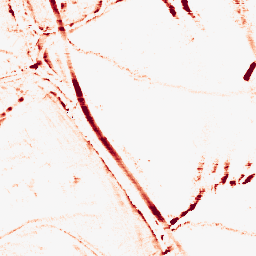
Category: morphological
Decomposition family: morphological_rect
Decomposition parameters: operation: opening
width: 10
height: 5
Upsampling method: quintic
Upsampling parameters: scale: 2
Upsampling scale: 2